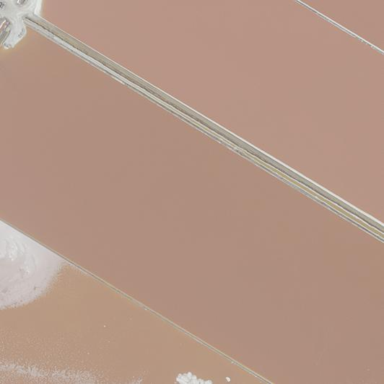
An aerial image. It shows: Salt pond.